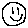
Label: smiley face